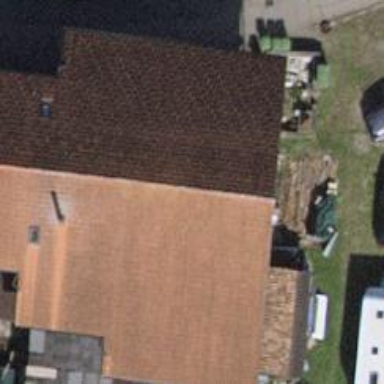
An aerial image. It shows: Animal shelter.